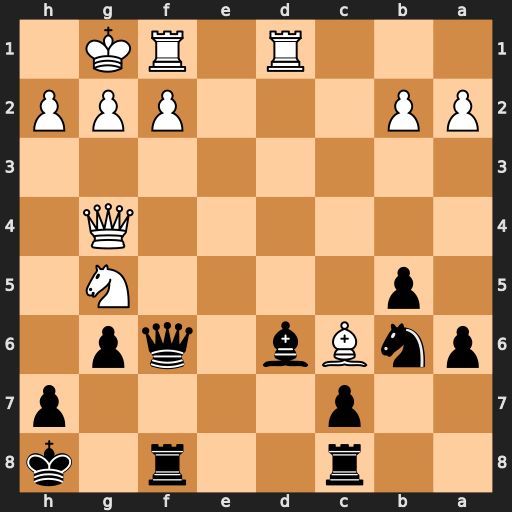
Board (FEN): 2r2r1k/2p4p/pnBb1qp1/1p4N1/6Q1/8/PP3PPP/3R1RK1
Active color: b
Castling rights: -
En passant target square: -
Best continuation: h5 Qd4 Be5 Qe4 Qxg5